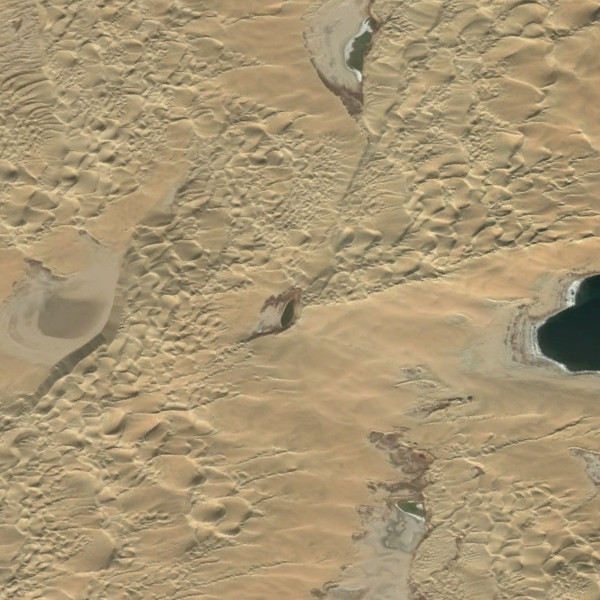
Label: Desert